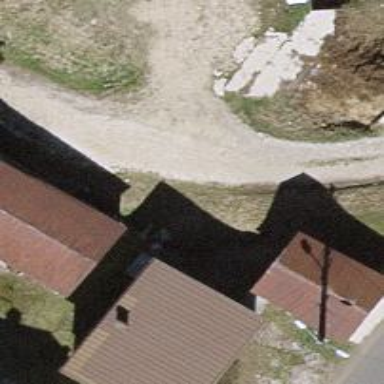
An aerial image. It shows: Gravel path.